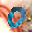
Label: 0